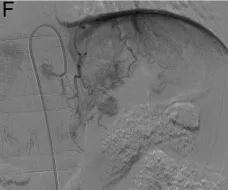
A 52-year-old man with liver metastasis and retroperitoneal lymph node metastases of renal cell carcinoma received drug-eluting bead transcatheter arterial chemoembolization. And lipiodol deposition after embolization.
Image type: radiology (x_ray)